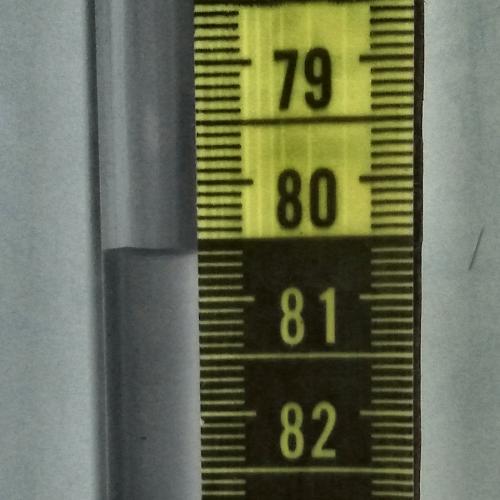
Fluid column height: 80.6 cm